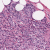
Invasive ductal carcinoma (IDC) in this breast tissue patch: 1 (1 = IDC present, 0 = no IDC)